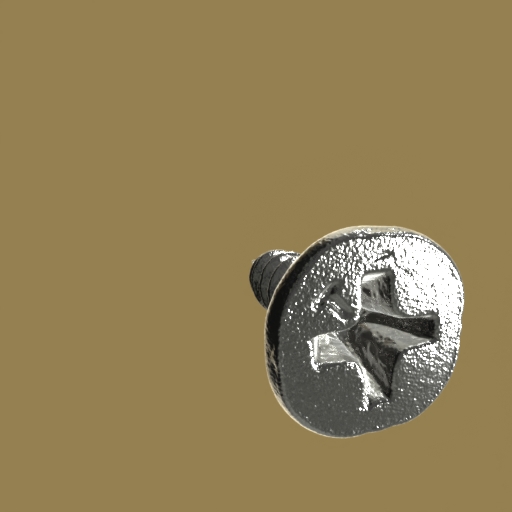
Label: screw